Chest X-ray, PA view. Patient: 25 years old, sex F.
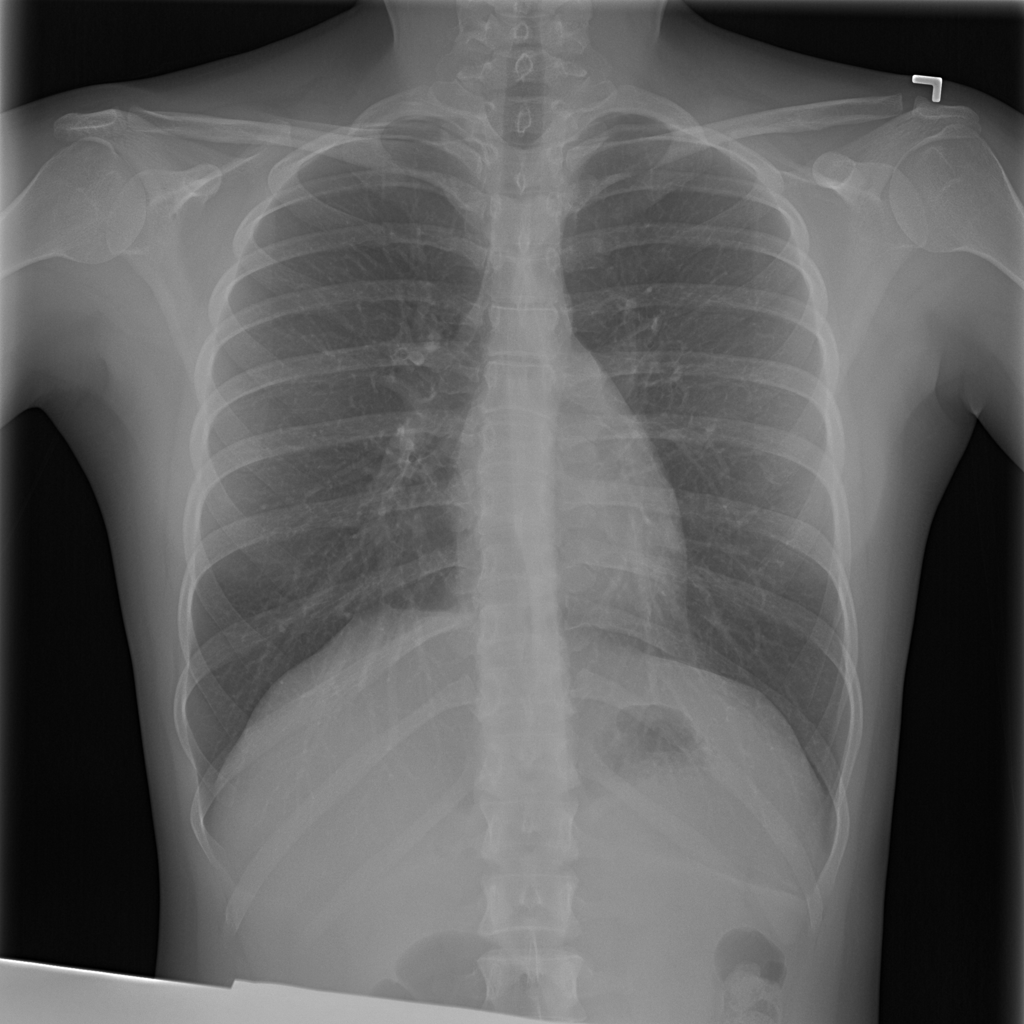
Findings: No Finding